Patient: sex M, age 77
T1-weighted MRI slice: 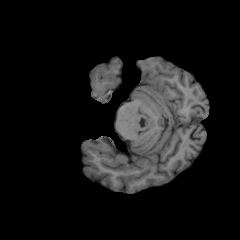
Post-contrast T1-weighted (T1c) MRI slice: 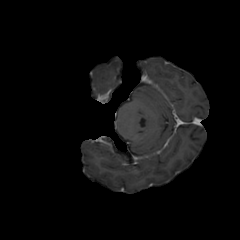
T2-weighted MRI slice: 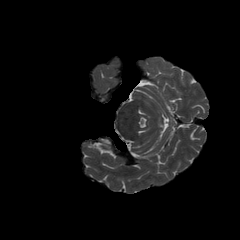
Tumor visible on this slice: no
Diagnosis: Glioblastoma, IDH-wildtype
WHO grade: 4